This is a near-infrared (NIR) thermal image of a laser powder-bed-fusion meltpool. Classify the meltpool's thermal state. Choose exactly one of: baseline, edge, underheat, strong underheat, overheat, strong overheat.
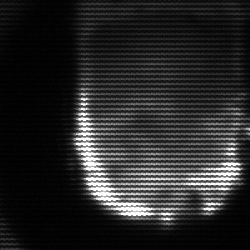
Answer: baseline